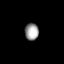
Tissue: lung
Cell type: Fibroblasts
Senescence score: 0.2262
Nuclear area (px): 228
Mean DAPI intensity: 157.272